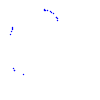
Particle: kaon